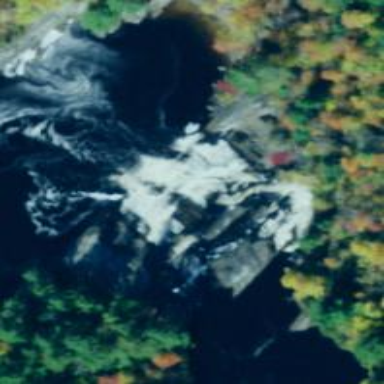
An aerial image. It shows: Beautiful waterfall in nature.